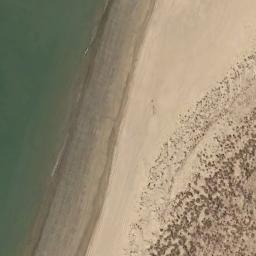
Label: beach